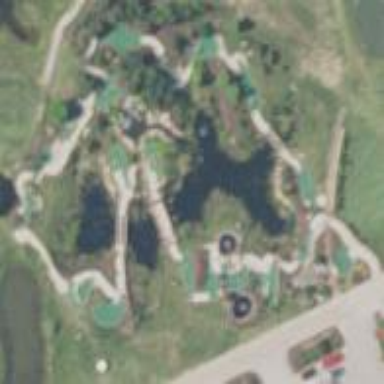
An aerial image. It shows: Miniature golf leisure land.